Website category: sports
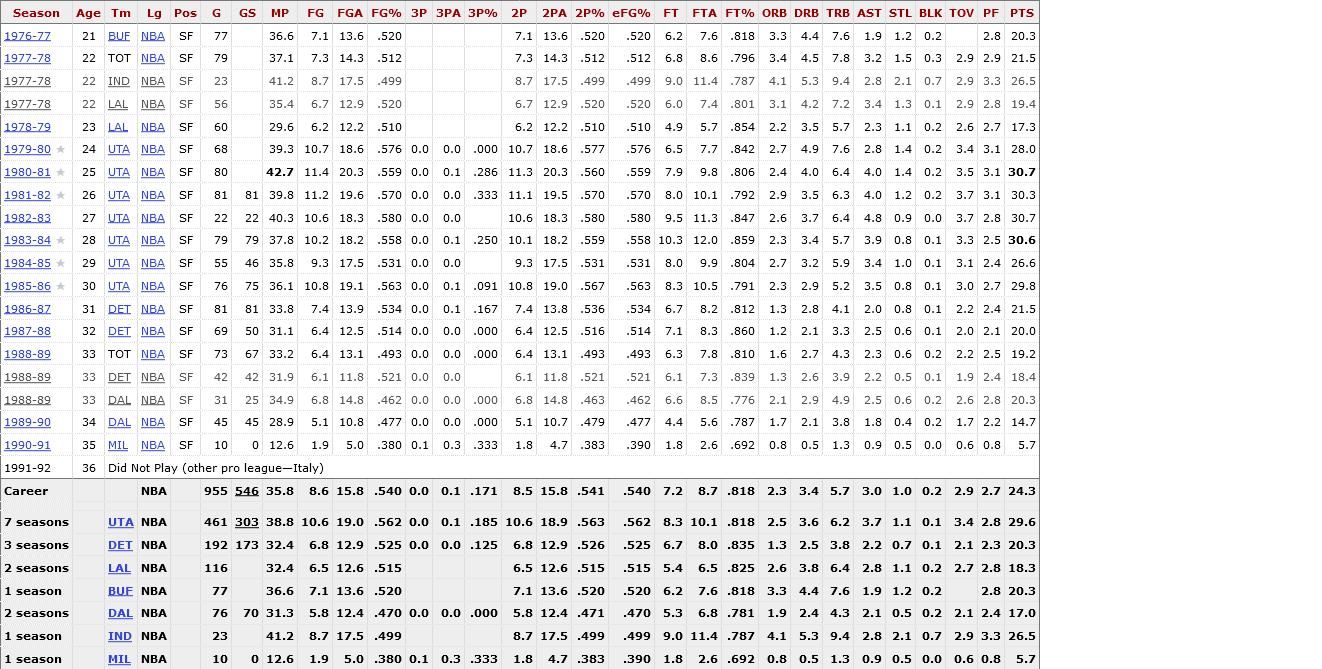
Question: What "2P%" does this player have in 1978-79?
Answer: .510

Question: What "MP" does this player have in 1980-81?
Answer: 42.7

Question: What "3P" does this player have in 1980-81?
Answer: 0.0

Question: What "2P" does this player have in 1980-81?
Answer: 11.3

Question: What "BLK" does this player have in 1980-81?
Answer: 0.2

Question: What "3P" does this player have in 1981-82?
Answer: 0.0

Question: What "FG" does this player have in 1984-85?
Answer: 9.3

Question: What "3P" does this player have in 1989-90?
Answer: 0.0

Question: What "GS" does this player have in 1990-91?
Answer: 0

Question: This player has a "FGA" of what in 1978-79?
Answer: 12.2

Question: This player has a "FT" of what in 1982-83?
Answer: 9.5

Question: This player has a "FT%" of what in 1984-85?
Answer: .804

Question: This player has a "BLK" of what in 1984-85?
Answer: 0.1

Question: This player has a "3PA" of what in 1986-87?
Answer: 0.1

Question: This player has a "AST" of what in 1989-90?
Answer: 1.8

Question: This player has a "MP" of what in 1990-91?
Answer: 12.6

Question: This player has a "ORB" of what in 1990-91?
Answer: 0.8

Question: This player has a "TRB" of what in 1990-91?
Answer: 1.3

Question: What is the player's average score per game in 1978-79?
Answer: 17.3

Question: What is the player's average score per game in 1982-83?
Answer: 30.7

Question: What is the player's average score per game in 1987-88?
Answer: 20.0

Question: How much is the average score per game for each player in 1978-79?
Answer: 17.3

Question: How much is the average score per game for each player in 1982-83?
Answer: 30.7

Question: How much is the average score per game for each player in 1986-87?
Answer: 21.5

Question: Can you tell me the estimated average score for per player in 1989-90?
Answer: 14.7

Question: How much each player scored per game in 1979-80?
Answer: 28.0

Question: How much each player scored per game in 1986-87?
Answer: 21.5

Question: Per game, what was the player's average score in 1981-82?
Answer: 30.3

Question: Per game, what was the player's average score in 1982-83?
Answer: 30.7

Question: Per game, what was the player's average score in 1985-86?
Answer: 29.8